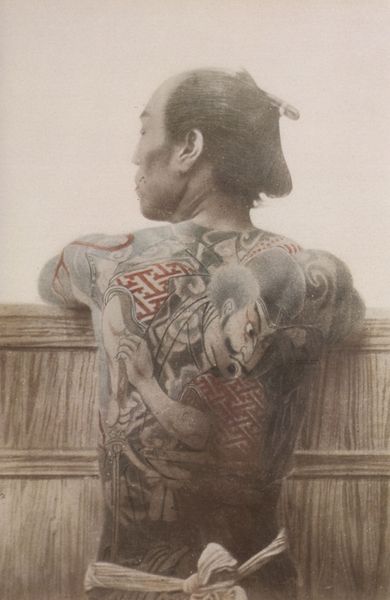
Titel: Tätowierung auf der Haut
Künstler: Japanischer Photograph
Standort: England
Institution: Sammlung Kodak Museum, Harrow
Schlagwörter: akt, gemälde, hand, körper, mann, nackt, umhang, weiß, bunt, frisur, haar, holz, hut, nase, ohr, rücken, schwarz, rot, tuch, arm, arme, knoten, auge, haare, kinn, schürze, japan, rückenansicht, mauer, geländer, foto, fotografie, photographie, asien, dämon, photo, china, tanga, coloriert, chinese, samurai, tattoo, tatoo, tätowierungen, asiat, sumoringer, sumo, körperbemalung, umang, mafia, dschin, tattou, rückanansicht, schwrazweißß, tätowiert, tatttoo, yakuza